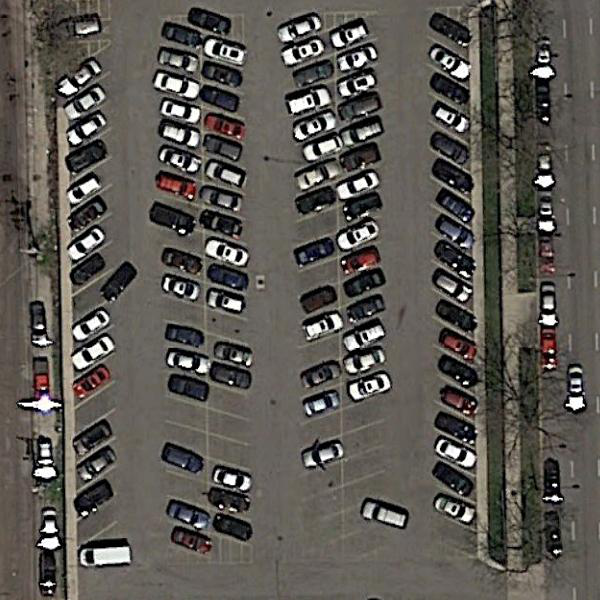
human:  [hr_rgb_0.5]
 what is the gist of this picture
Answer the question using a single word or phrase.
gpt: parking lot